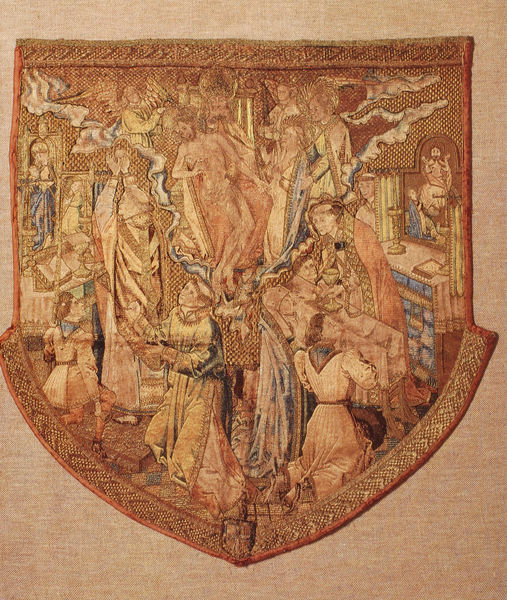
Titel: Chormantelschild mit Sakrament des Altares/ aus Schatz der Kathedrale von Lausanne
Institution: Bern, Bernisches Historisches Museum
Schlagwörter: wolken, menschen, orange, säule, rot, tuch, teppich, regal, rauch, gold, kelch, stickerei, stoff, engel, krug, thron, bordüre, gobelin, leuchter, sticken, buch, kloster, beten, altar, wappen, leben, christus, jesus, hostie, segen, mönch, heiliger, mönche, heilige, gestickt, jünger, heilig, textil, auferstehung, ablage, christi, botschaft, abt, vita, textilie, gewoben, wandvorhang